Question: I am trying to create a report that compares two sets of data. One is a Training table listing who we have trained. The other is a project table listing who has participated in a project.
I want to group the Trained and participants by department so we know which departments aren't participating after training.
I wrote the following two statements to show me the counted number of trainees and particpants by department:
Shows the participants counted by department:
'''
SELECT emp.DEPT_MANUAL, COUNT(pt.SSO) AS PARTIC
FROM PROJECTTEAM pt, EMPLOYEES emp
WHERE emp.SSO = pt.sso GROUP BY emp.DEPT_MANUAL
ORDER BY emp.DEPT_MANUAL DESC
'''
Shows the trainees counted by department:
'''
SELECT emp.DEPT_MANUAL, COUNT(train.SSO) AS TRAINED
FROM TRAININGROSTER train, EMPLOYEES emp
WHERE emp.SSO = train.sso GROUP BY emp.DEPT_MANUAL
ORDER BY emp.DEPT_MANUAL DESC
'''
Some info about these two tables.
Both the PROJECTTEAM & TRAININGROSTER are linked to the EMPLOYEES table via SSO. The EMPLOYEES table has a field DEPT_MANUAL.
Not every SSO in TRAININGROSTER is in PROJECTTEAM (Going forward they will be)
Not EVERY SSO in PROJECTTEAM has an associated DEPT_MANUAL in the EMPLOYEES table.
I want to combine these two select statements and then add another column which divides the counts to give me a %. It should look like this:

How do I combine the listed selects and then add the 4th column shows that divides the trained by the participants?
Thanks!
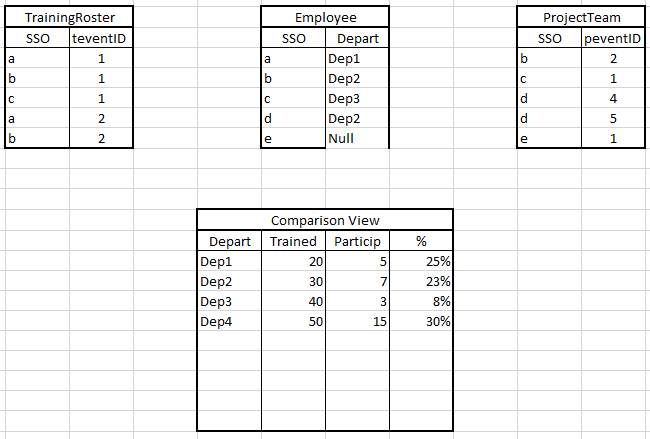
Answer: Here is one possible way. How you do it is limited by the database you are using, but here's how it might look in :
'''
SELECT DISTINCT a.DEPT_MANUAL, a.PARTIC_COUNT, a.TRAIN_COUNT, a.TRAIN_COUNT/a.PARTIC_COUNT AS PCT
FROM (
SELECT emp.DEPT_MANUAL,
(SELECT COUNT(pt.SSO),
FROM PROJECTTEAM pt, EMPLOYEES emp_partic
WHERE emp_partic.SSO = pt.sso
AND emp_partic.DEPT_MANUAL = emp.DEPT_MANUAL) as partic_count,
(SELECT COUNT(train.SSO)
FROM TRAININGROSTER train, EMPLOYEES emp_train
WHERE emp_train.SSO = train.sso
AND emp_train.DEPT_MANUAL = emp.DEPT_MANUAL) as train_count
FROM EMPLOYEES emp
) a
'''
Where in another database such as , it might not require the pseudo-table (the "a" in the oracle version) and look like this:
'''
SELECT DISTINCT emp.DEPT_MANUAL,
(SELECT COUNT(pt.SSO),
FROM PROJECTTEAM pt, EMPLOYEES emp_partic
WHERE emp_partic.SSO = pt.sso
AND emp_partic.DEPT_MANUAL = emp.DEPT_MANUAL) as partic_count,
(SELECT COUNT(train.SSO)
FROM TRAININGROSTER train, EMPLOYEES emp_train
WHERE emp_train.SSO = train.sso
AND emp_train.DEPT_MANAUL = emp.DEPT_MANUAL) as train_count,
train_count/partic_count AS PCT
FROM EMPLOYEES emp
'''